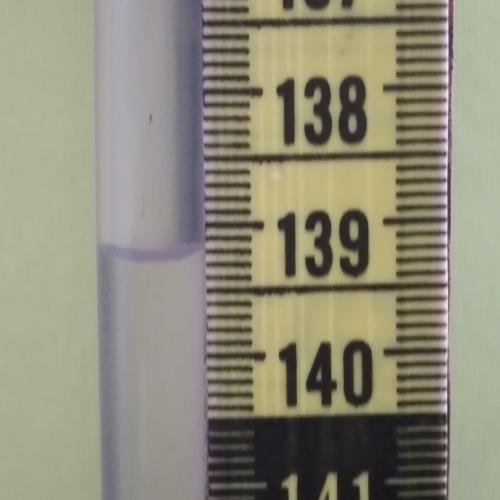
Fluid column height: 139.2 cm